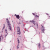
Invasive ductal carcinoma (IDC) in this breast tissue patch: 1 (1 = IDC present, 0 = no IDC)